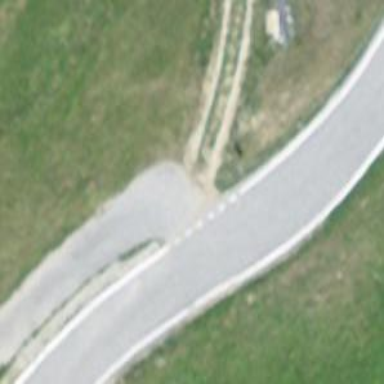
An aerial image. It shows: Unpaved service road.